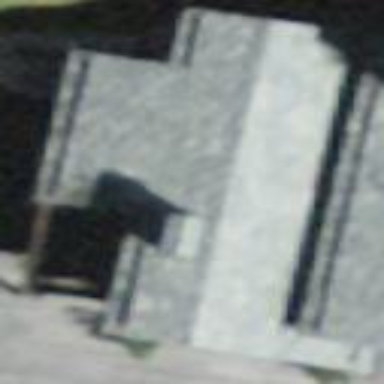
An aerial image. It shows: Building with gabled roof made of slate in dim gray color. The roof is oriented along the structure.